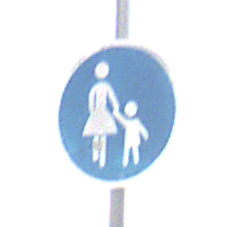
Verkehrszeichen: Gehweg
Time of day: Midday
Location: Outdoor (Nature)
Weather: PartlyCloudy
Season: NotSpecified
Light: Natural